Question: - - 'PIL'- 'numpy'- 'PIL'

- 'SimpleBlobDetector'
>
Does anyone know what this means, or what I can do about it? I will include my code so far, if that makes things clearer.
'''
#Reading image from file and converting to grayscale
filename = 'C:/Users/Windows/Desktop/Jobb/Np concentration/Microscopy images/EJ01057wellA10x.tif'
myimg = Image.open(filename).convert('L')
#Turning the pixels of the image into an array, and making that array editable
imgdata = asarray(myimg)
#print(imgdata)
imgdata = imgdata.astype(np.float64)
#Changing all pixels below the light intensity of 200 to black pixels, and all
#above to white
for x in imgdata:
x[x < 200] = 0
x[x >= 200] = 255
#print(imgdata.shape)
#Creating a new image from the edited array, and displaying it
newImg = Image.fromarray(imgdata)
newImg.show()
#TODO: Count white blobs in newImg using a simple blob detector
detector = cv.SimpleBlobDetector()
keypoints = detector.detect(newImg)
print(keypoints)
'''
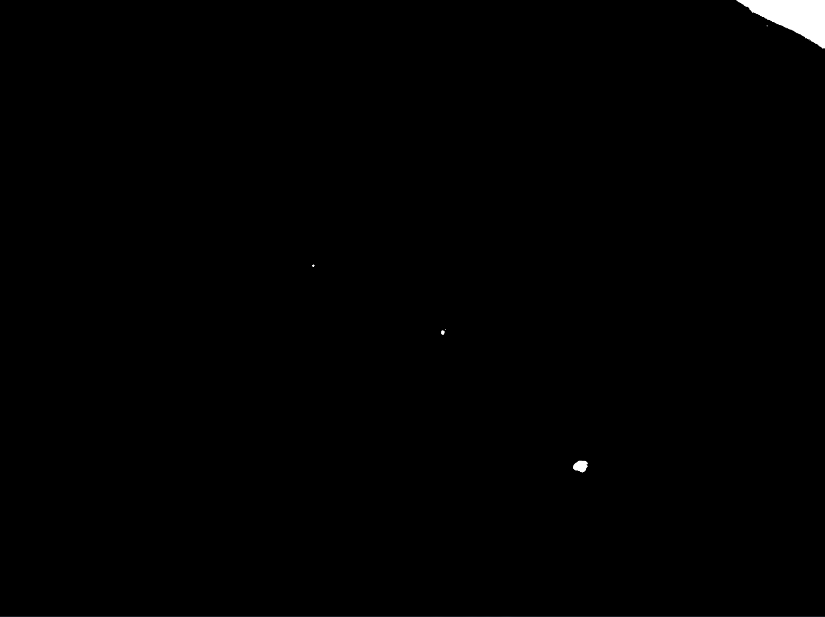
Answer: you are passing a PIL Image object to an OpenCV function. that is incorrect usage, a bug in OpenCV. OpenCV (in python) expects images to be numpy arrays. OpenCV handles the situation badly and should raise a proper python exception (TypeError). That is a bug and you should open an issue on OpenCV's github about this.
secondly, an instance SimpleBlobDetector is created using <URL>. it will fail the way you did it.
you should also create params like so:
'''
params = cv.SimpleBlobDetector_Params()
params.filterByArea = ... # True/False, if you need it
params.maxArea = ...
# and other attributes. see docs.
detector = cv.SimpleBlobDetector_create(params)
'''
you should not be needing PIL at all. stick to OpenCV functions for reading and writing image files (imread/imwrite) as well as grayscale conversion (cvtColor).